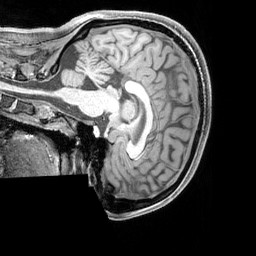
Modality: T1w
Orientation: sagittal
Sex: female
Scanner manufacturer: siemens
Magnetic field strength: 3 T
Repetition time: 2.3 s
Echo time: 0.00226 s